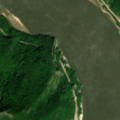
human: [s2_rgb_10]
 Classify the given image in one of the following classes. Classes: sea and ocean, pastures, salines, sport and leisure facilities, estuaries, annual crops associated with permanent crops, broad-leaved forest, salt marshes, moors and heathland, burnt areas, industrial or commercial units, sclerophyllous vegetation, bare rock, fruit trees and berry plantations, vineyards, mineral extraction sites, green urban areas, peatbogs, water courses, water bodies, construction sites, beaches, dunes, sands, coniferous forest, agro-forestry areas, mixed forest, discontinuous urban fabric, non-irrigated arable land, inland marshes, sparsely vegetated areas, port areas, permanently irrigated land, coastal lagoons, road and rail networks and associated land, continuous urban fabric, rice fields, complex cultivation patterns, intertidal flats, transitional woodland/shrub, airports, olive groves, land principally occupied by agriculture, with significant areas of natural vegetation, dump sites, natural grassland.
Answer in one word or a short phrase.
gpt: broad-leaved forest, transitional woodland/shrub, water courses